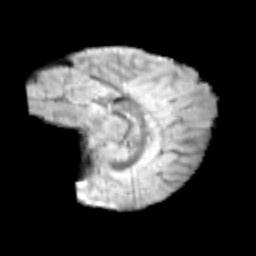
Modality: T2w
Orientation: sagittal
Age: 10
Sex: male
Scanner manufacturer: siemens
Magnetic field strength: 3 T
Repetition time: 3.8 s
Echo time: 0.07 s